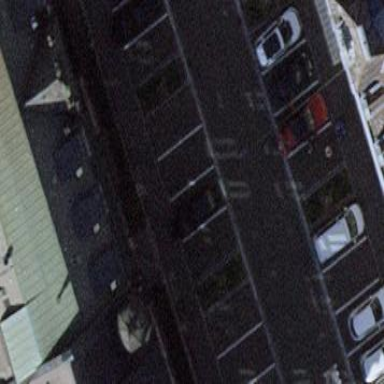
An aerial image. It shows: Parking available on the street side.